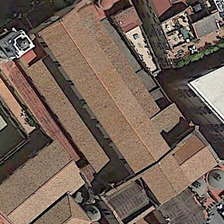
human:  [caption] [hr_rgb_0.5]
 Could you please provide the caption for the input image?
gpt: on either side of the white church are red buildings .

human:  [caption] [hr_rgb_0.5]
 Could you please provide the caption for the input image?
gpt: several buildings are near a red church .

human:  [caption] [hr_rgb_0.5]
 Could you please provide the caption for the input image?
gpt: several buildings are near a red church .

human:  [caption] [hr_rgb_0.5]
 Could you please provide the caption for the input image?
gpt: the white church is located in the center of the square .

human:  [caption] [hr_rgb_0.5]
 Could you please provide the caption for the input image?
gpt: the white church is located in the center of the square .